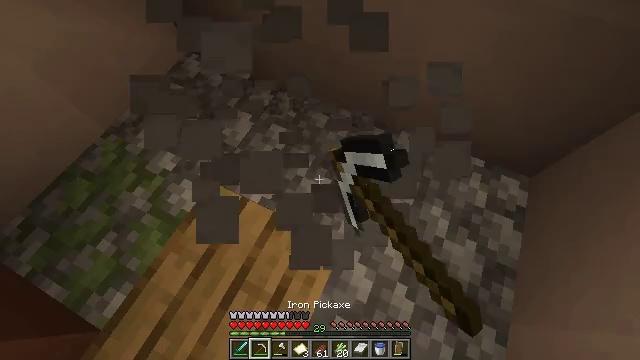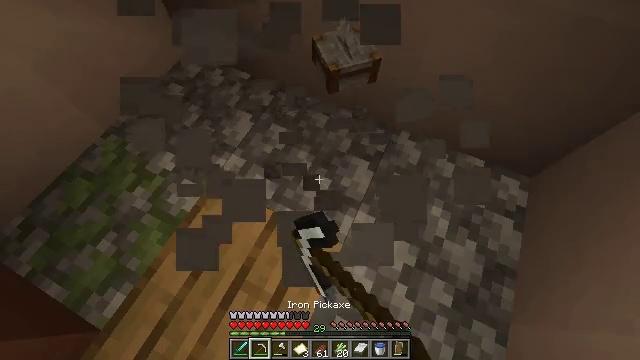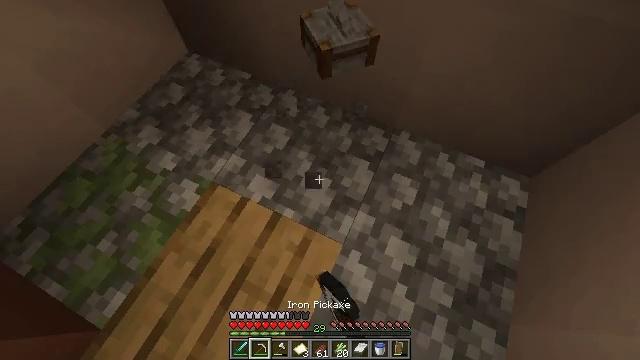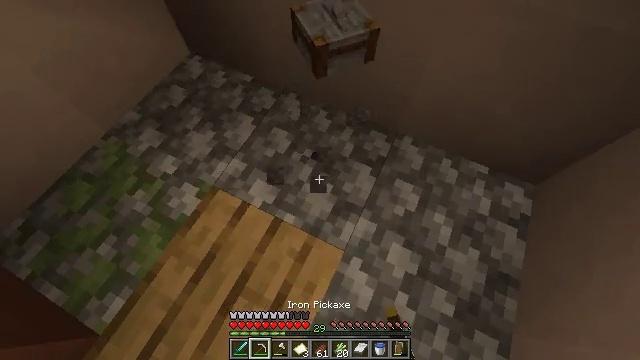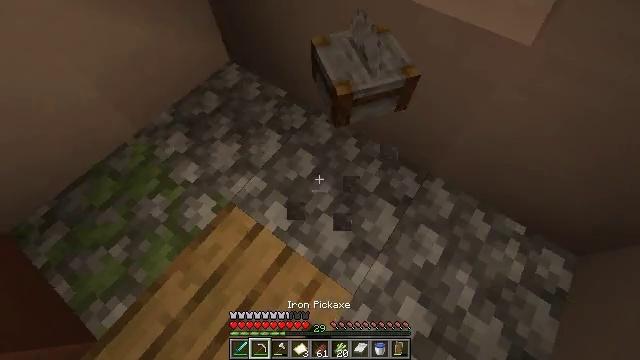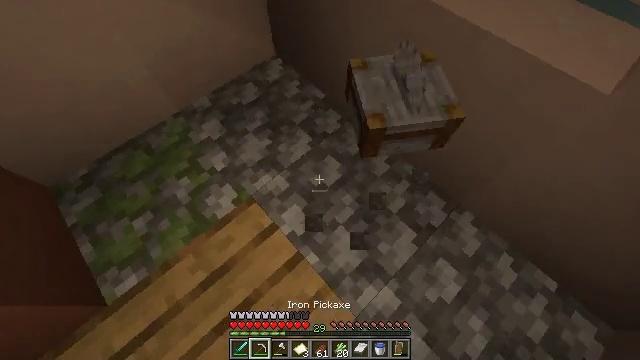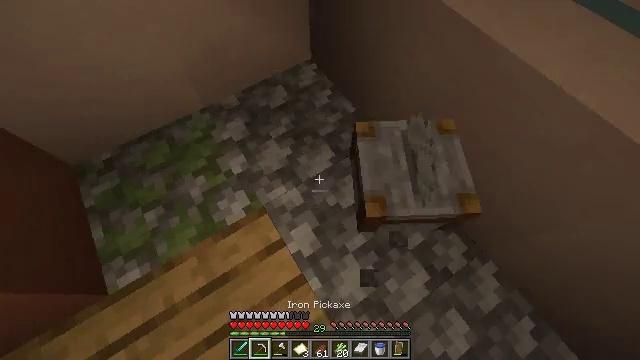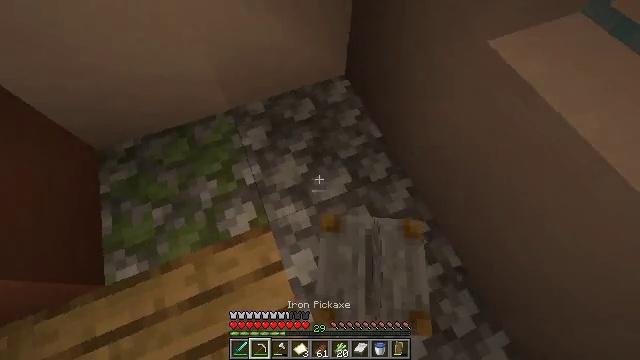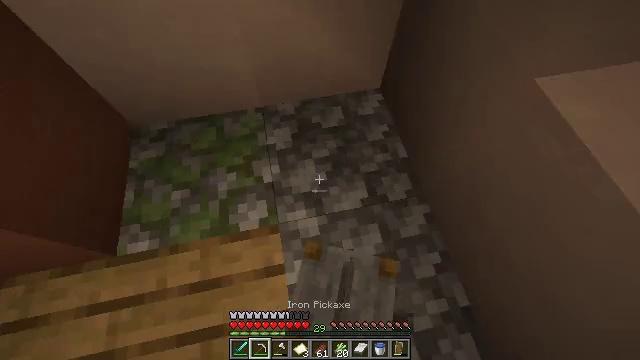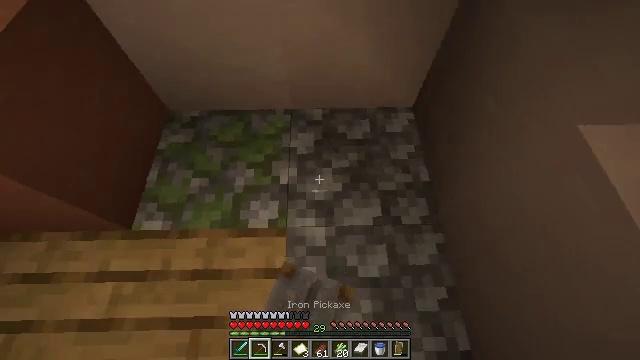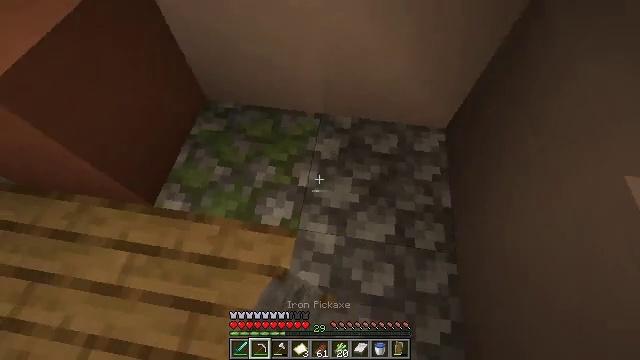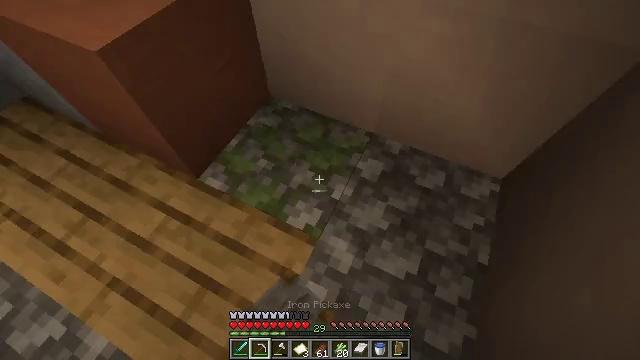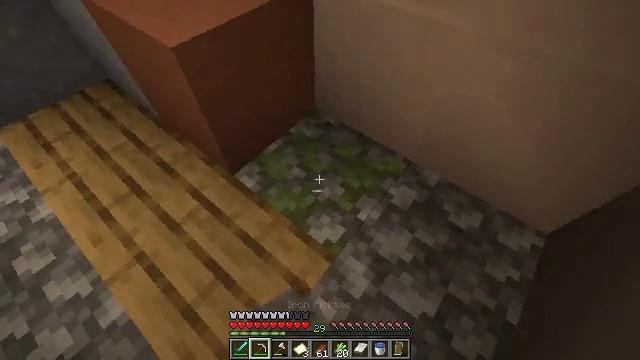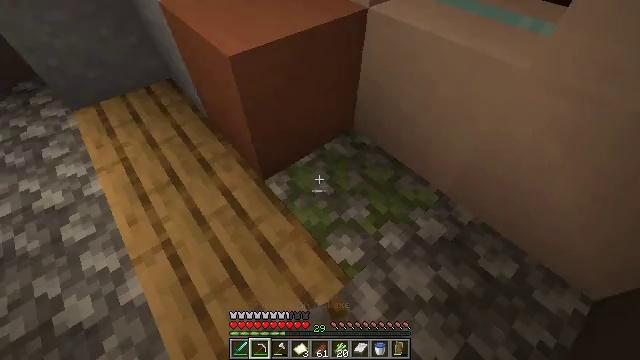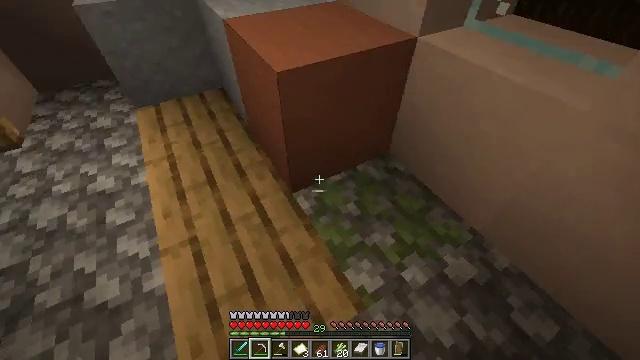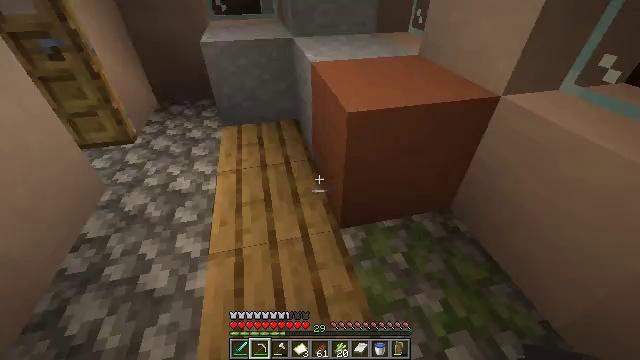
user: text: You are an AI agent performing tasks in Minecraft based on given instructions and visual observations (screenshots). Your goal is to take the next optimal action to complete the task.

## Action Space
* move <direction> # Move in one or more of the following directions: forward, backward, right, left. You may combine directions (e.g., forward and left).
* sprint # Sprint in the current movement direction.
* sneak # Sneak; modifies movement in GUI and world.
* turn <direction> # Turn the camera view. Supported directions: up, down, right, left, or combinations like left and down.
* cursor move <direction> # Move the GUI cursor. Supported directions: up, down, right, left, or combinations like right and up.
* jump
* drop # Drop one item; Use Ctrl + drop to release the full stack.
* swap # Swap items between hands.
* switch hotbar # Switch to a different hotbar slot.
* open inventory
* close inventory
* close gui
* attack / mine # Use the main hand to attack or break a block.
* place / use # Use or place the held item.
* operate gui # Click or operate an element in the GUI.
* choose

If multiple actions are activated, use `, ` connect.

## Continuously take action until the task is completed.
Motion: motion action
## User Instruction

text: Break the clay block to collect it.
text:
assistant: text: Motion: attack / mine
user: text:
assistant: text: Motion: attack / mine
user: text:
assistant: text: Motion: move forward, attack / mine
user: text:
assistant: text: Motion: move forward, turn left
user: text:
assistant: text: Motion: move forward, turn left
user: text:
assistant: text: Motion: move forward, turn left and down
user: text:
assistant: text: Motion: turn left
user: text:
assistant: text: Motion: turn left
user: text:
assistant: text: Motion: turn left and up
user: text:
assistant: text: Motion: turn left and up
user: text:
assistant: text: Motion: turn left and up
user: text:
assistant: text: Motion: turn left and up
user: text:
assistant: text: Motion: turn left and up
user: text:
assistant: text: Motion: turn left and up
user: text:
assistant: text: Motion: turn left and up
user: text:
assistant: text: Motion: turn left and up
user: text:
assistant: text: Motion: move forward, sprint, turn left and up
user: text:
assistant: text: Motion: move forward, sprint, turn up
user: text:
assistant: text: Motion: move forward, sprint, turn right and up
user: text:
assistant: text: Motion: move forward, sprint, turn right
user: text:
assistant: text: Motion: move forward, sprint
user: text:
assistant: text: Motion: move forward, sprint
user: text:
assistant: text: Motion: move forward, sprint
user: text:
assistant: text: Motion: move forward and move left, sprint, turn left
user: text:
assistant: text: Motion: move forward and move left, sprint, turn left
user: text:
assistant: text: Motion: move forward and move left, sprint, turn left and down
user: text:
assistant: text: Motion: move forward and move left, sprint, turn left
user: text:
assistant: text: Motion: move forward and move left, sprint, turn left and up
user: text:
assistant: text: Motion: move forward and move left, sprint, turn left and down
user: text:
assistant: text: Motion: move forward and move left, sprint, turn down